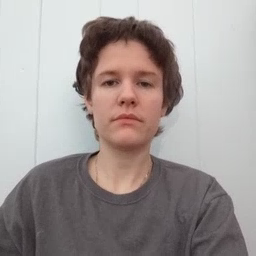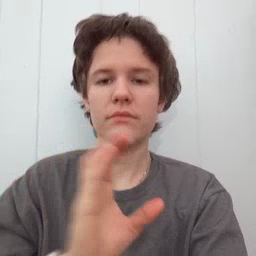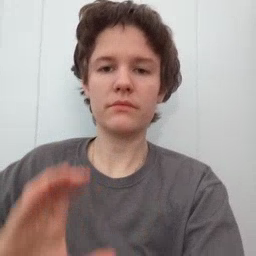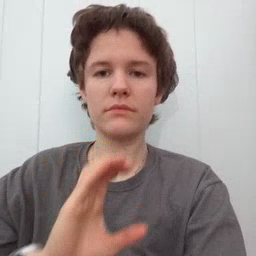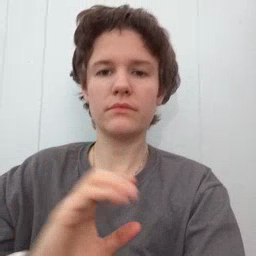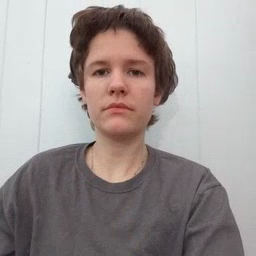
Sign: chocolate